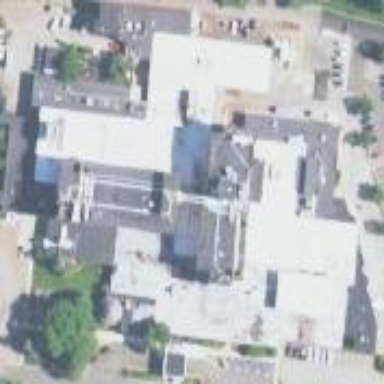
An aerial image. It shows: Hospital building.